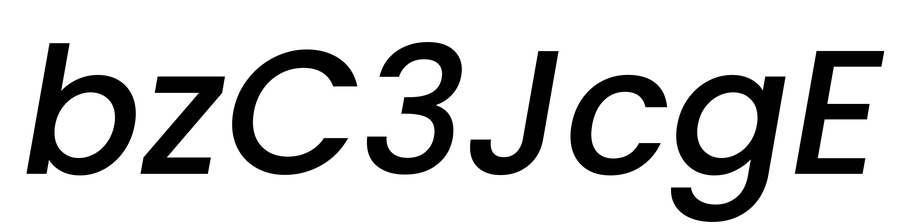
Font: Poppins-MediumItalic